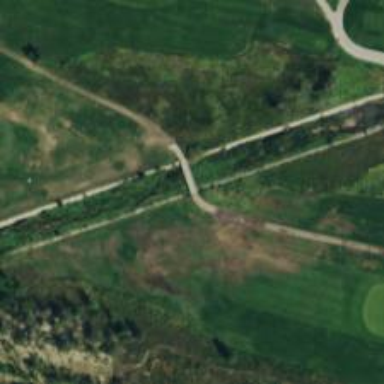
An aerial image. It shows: Path on bridge designed for golf carts.